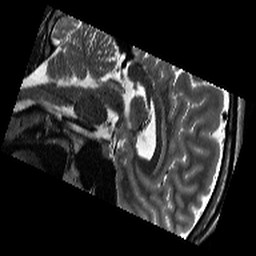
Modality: T2w
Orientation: sagittal